Interaction volume radius: 10 \u00c5
Interaction volume height: 25 \u00c5
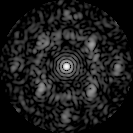
Disorder parameter: 0.6541